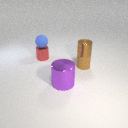
small blue rubber sphere to the left of small brown metal cylinder